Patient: sex F, age 68
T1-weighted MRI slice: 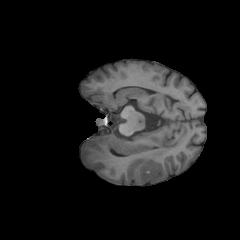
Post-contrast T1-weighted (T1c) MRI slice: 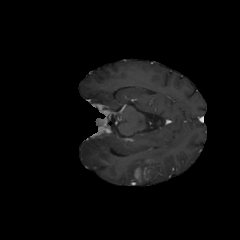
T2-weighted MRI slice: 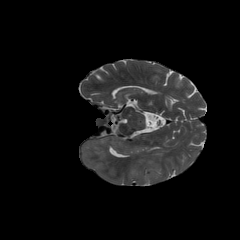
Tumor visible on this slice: yes
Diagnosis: Glioblastoma, IDH-wildtype
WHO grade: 4